【题型】填空题　【知识点】解析几何　【难度】medium
已知：如图, 在平面直角坐标系中, 以点 $C(1,1)$ 为圆心, $\sqrt{5}$ 为半径的圆与两坐标轴分别交于 $A$、$B$ 两点, $D$ 是弧 $AB$ 上一动点, 则 $BD + \frac{\sqrt{10}}{2} OD$ 的最小值 \_\_\_\_\_\_。

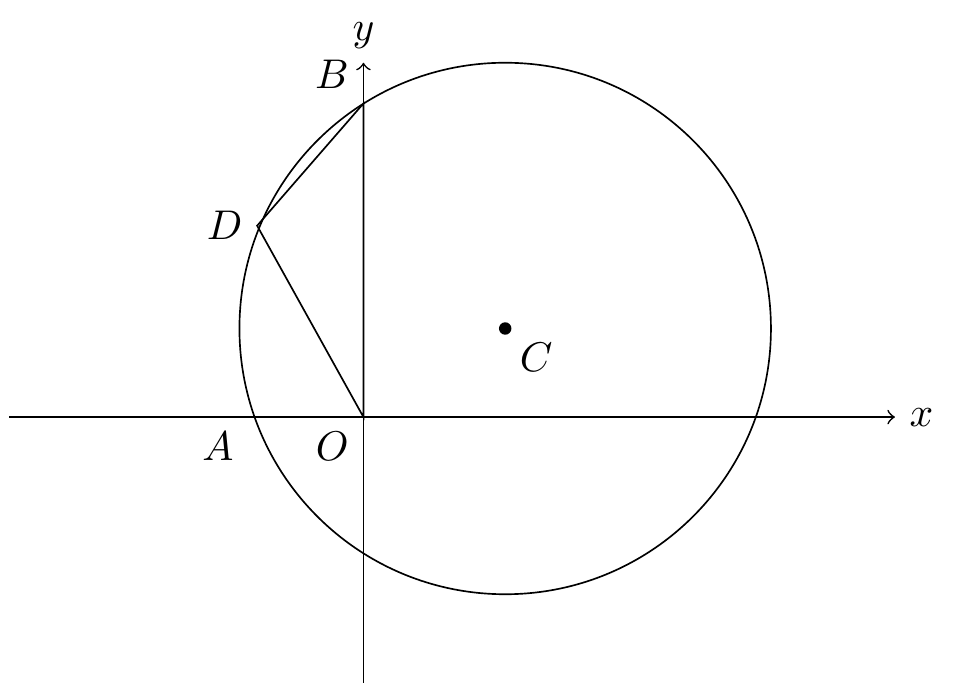
【解答】
解：连接 $CO$ 并延长至点 $P$ 使 $\frac{CP}{CD} = \frac{CD}{CO}$, 连接 $DP$、$CD$、$BP$、$CB$,

$\because C$ 点坐标为 $(1,1)$,

$\therefore OC = \sqrt{2}$, $CD = \sqrt{5}$,

$\frac{CP}{CD} = \frac{CD}{CO} = \frac{\sqrt{10}}{2}$,

$\therefore CP = \frac{5\sqrt{2}}{2}$,

$\therefore OP = \frac{3\sqrt{2}}{2}$,

$\because \angle AOP = 45^\circ$,

$\therefore P$ 点坐标为 $(-\frac{3}{2}, -\frac{3}{2})$,

$\because \angle DCO = \angle DCP$, $\frac{CP}{CD} = \frac{CD}{CO}$,

$\therefore \triangle CDO \sim \triangle CPD$,

$\therefore \frac{DP}{OD} = \frac{CD}{CO} = \frac{\sqrt{10}}{2}$,

$\therefore PD = \frac{\sqrt{10}}{2} OD$,

当 $B$、$D$、$P$ 共线时, $BD + \frac{\sqrt{10}}{2} OD = BD + DP = BP$, 此时最小,

设点 $B$ 的坐标为 $(0, n)$,

$\because C$ 点坐标为 $(1,1)$,

$\therefore 1^2 + (n-1)^2 = 5$,

解得 $n_1 = 3$, $n_2 = -1$,

由图可知点 $B$ 坐标为 $(0, 3)$,

由 $P$ 点坐标 $(-\frac{3}{2}, -\frac{3}{2})$, $B$ 坐标 $(0, 3)$ 可得 $BP = \sqrt{(\frac{3}{2})^2 + (3 + \frac{3}{2})^2} = \frac{3\sqrt{10}}{2}$。

故答案为：$\frac{3\sqrt{10}}{2}$。

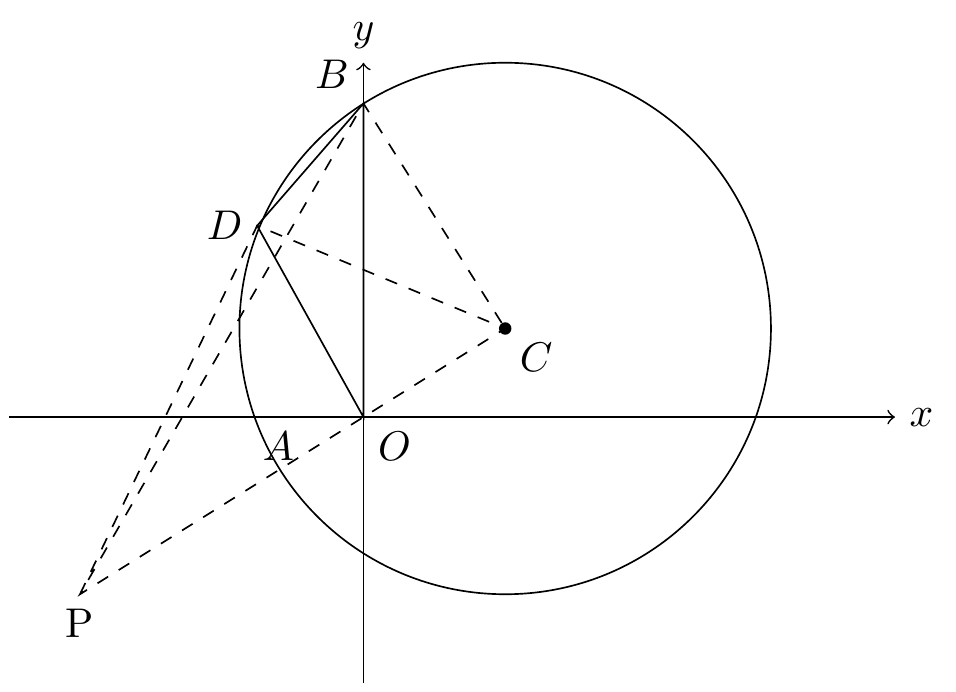